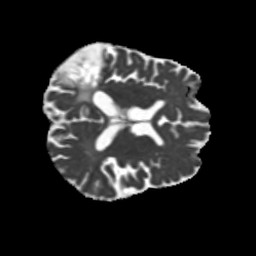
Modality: MD
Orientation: axial
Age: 68
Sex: male
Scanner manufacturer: siemens
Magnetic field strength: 3 T
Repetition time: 5.25 s
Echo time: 0.08 s